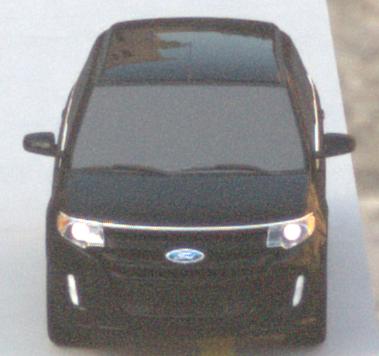
Make: Ford
Model: Edge
Detailed model: Gen. 1 Facelift
Model produced from: 2010
Model produced until: 2015
Doors: 5
Color: black
Road condition: dry road
Daytime: sunrise or sunset
Contrast: low contrast